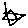
Label: star